Question:
'''
Protected Sub Page_Load(ByVal sender As Object, ByVal e As System.EventArgs) Handles Me.Load
Dim lab As Label = Me.GridView1.FindControl("Label1")
If TextBox2.Text = "7" Then
GridView1.SelectedRow.Cells(2).Text = "500"
Else
GridView1.SelectedRow.Cells(2).Text = "950"
End If
End Sub
'''
The following error occurs :
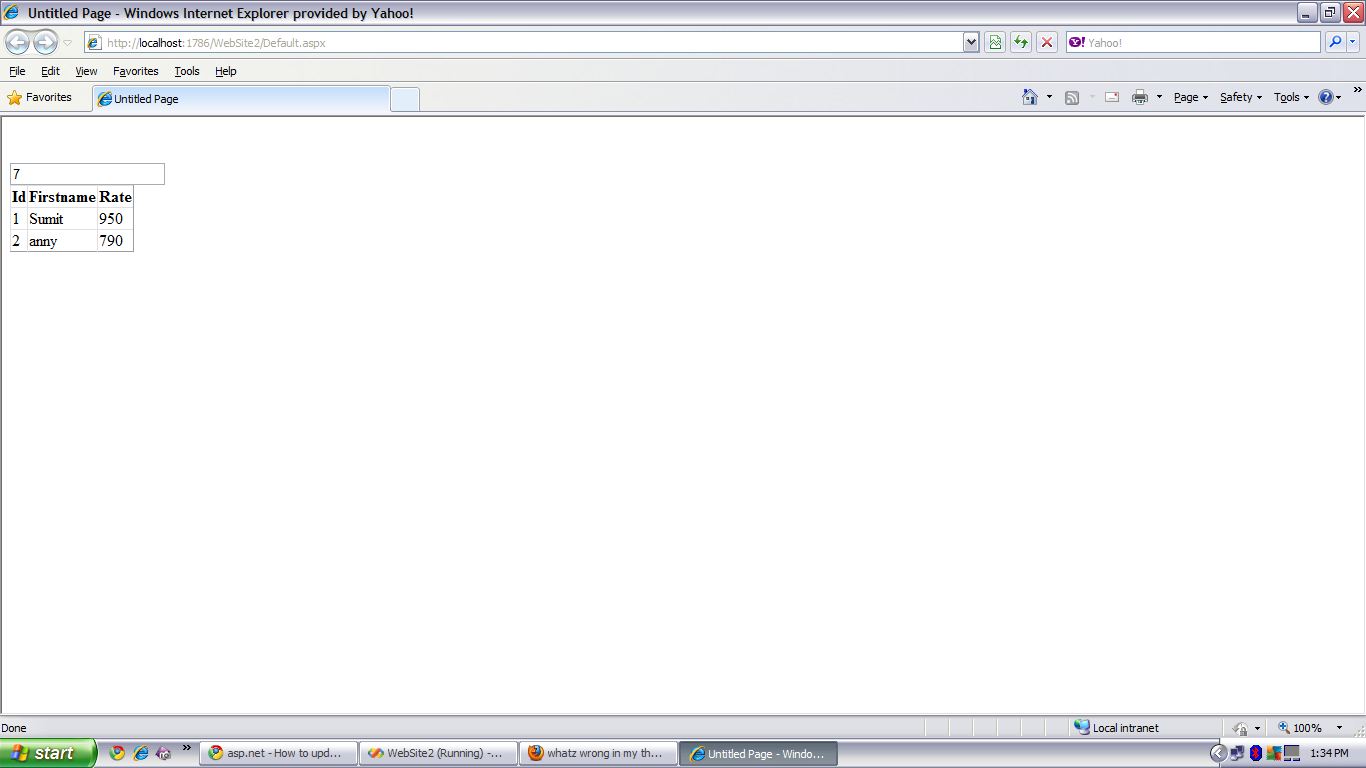
Answer: You've got this code in your Page Load event, so it will run when the page is first loaded, and on every single postback. This probably isn't what you want.
I imagine that on the very first load, there isn't a selected row in your GridView, so 'GridView1.SelectedRow' is going to be 'null'. If this isn't null, then 'Cells' or 'Cells(2)' definitely will be. Trying to access a property on null is going to throw a NullReferenceException - "Object reference not set to an instance of an object".
As this <URL> shows, you're probably better off accessing the SelectedRow property in an event handler for the 'SelectedIndexChanged' event of the GridView.